Question: How i can place sort arrow icon on the left in filter headers?

I see the problem as the implementation because arrows container (s-ico) is inside the container header (ui-jqgrid-sortable) ...
'''
<div id="jqgh_mylist_pDate" class="ui-jqgrid-sortable">
Date
<span class="s-ico">
<span sort="asc" class="ui-grid-ico-sort ui-icon-asc ui-state-disabled ui-icon ui-icon-triangle-1-n ui-sort-ltr"></span>
<span sort="desc" class="ui-grid-ico-sort ui-icon-desc ui-icon ui-icon-triangle-1-s ui-sort-ltr"></span>
</span>
</div>
'''
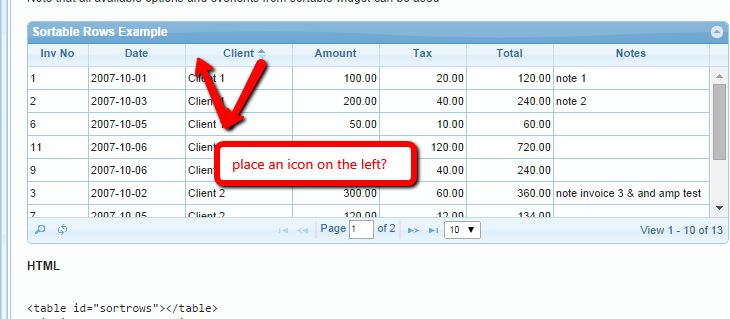
Answer: A long time i try to find answer to my question and made my own solution
Difference between sortable and not sortable columns only in style in first tag -
In begin i tried to detect sortable columns by use selector, but all columns have only blank s and this selector return true for both type of columns
'''
<!-- sortable -->
<div id="jqgh_manager" class="ui-jqgrid-sortable">
Manager
<span class="s-ico">
<span sort="asc" class="ui-grid-ico-sort ui-icon-asc ui-state-disabled ui-icon ui-icon-triangle-1-n ui-sort-ltr"></span>
<span sort="desc" class="ui-grid-ico-sort ui-icon-desc ui-state-disabled ui-icon ui-icon-triangle-1-s ui-sort-ltr"></span>
</span>
</div>
<!-- not sortable -->
<div id="jqgh_operator" class="ui-jqgrid-sortable">
Operator
<span class="s-ico" style="display:none">
<span sort="asc" class="ui-grid-ico-sort ui-icon-asc ui-state-disabled ui-icon ui-icon-triangle-1-n ui-sort-ltr"></span>
<span sort="desc" class="ui-grid-ico-sort ui-icon-desc ui-state-disabled ui-icon ui-icon-triangle-1-s ui-sort-ltr"></span>
</span>
</div>
'''
so, we can check rule of style for span tag
'''
// Moving the arrows of sorting to the left side
jQuery.jgrid.extend({
moveSortArrows: function (){
// Moving only sorted cols
// We must check style rule, because we can not use :hidden selector since this selector
// return true if width and height equal 0
// For more information see official documentations - http://api.jquery.com/hidden-selector/
$('.ui-jqgrid-sortable:has(span.s-ico:not([style*="display:none"]))').each(
function() {
// Add left padding for moving arrows
$(this).css('padding-left', '16px');
// Moving arrows
$(this).find('span.s-ico').css({
"position": "absolute",
"left": 0
});
}
);
}
});
'''